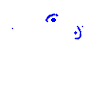
Particle: electron